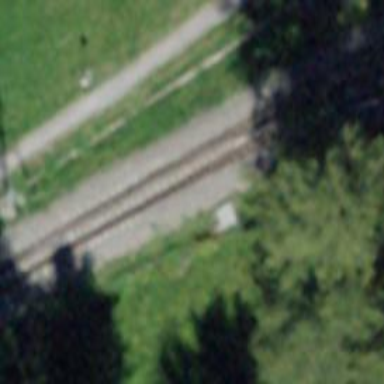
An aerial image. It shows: Railway switch.